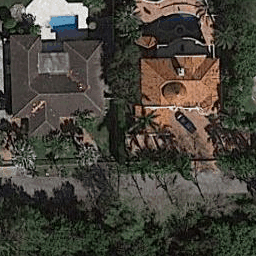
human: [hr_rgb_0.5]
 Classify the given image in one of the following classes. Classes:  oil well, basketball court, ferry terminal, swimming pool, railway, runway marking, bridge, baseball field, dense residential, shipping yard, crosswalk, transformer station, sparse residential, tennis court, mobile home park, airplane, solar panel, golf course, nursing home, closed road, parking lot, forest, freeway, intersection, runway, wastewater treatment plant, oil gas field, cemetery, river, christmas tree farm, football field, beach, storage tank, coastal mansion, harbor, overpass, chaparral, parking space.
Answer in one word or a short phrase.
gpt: coastal mansion